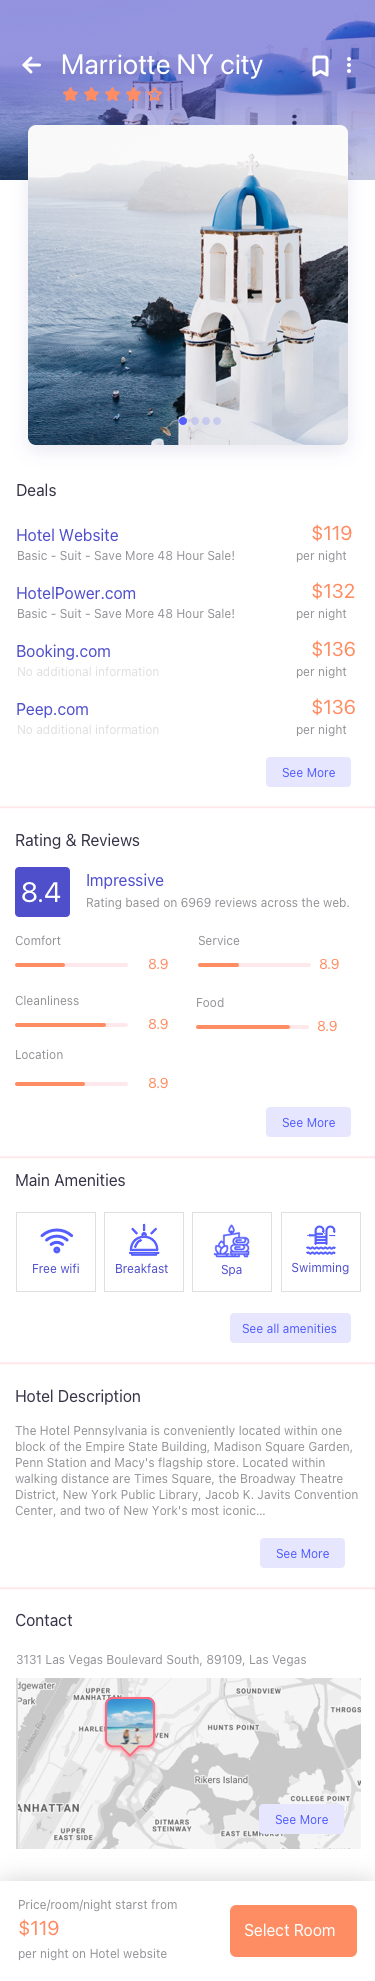
Text in this UI design:
Marriotte NY city
Select Room
Price/room/night starst from
per night on Hotel website
$119
Deals
Hotel Website
Basic - Suit - Save More 48 Hour Sale!
per night
$119
HotelPower.com
Basic - Suit - Save More 48 Hour Sale!
per night
$132
Booking.com
No additional information
per night
$136
Peep.com
No additional information
per night
$136
See More
Rating & Reviews
8.4
Rating based on 6969 reviews across the web.
Comfort
Service
Cleanliness
Food
Location
8.9
8.9
8.9
8.9
8.9
Impressive
See More
Contact
3131 Las Vegas Boulevard South, 89109, Las Vegas
Swimming

Spa
Free wifi
Breakfast
Main Amenities
See all amenities
See More
The Hotel Pennsylvania is conveniently located within one block of the Empire State Building, Madison Square Garden, Penn Station and Macy's flagship store. Located within walking distance are Times Square, the Broadway Theatre District, New York Public Library, Jacob K. Javits Convention Center, and two of New York's most iconic…
See More
Hotel Description